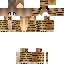
A female human skin with medium skin, wearing brown long hair dressed in a blue hoodie and brown pants, featuring a closed mouth.